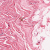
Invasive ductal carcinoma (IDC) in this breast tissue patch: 0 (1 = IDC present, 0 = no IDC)